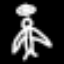
Label: angel